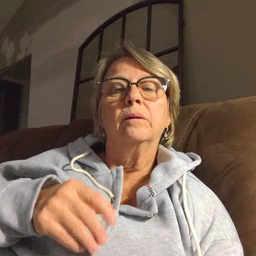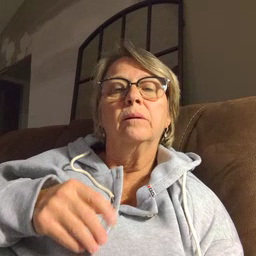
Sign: man